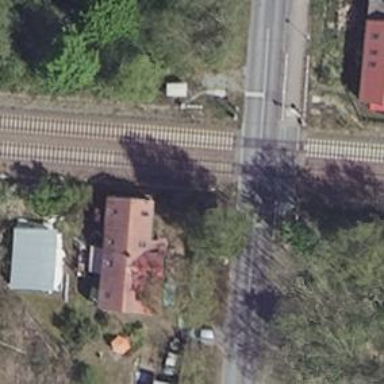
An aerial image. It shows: Railway level crossing.